Current action and preconditions to check: trajectory_clear

Your task: For each precondition in the list above, predict whether it will hold at this action.

Consider the current scene as observed from the mobile robot's camera, and analyze the predicted future states of all dynamic agents (e.g., people, animals, vehicles, or any moving entities) within the NEXT SECOND.

IMPORTANT: Only answer "very likely" if you are absolutely certain—based on strong, clear evidence—that a dynamic agent will violate the precondition in the predicted future state. Do NOT answer "very likely" for unlikely, ambiguous, or low-probability risks.

Ask yourself for each precondition: Is there a high probability, with clear and convincing evidence, that the predicted future states of any dynamic agent will interfere with the predicted future state of the currently executing action within the NEXT SECOND, causing that precondition to fail?

Assess the risk level based on these predictions. Use "likely" or "very likely" if motions create a clear risk of interference.

Use "neutral" or "improbable" if agents are nearby but their predicted paths are clearly diverging or non-conflicting.

Failure Risk Categories: "very improbable", "improbable", "neutral", "likely", "very likely"

Answer Format: Output ONLY the probability_of_failure value from these categories: "very improbable", "improbable", "neutral", "likely", "very likely"

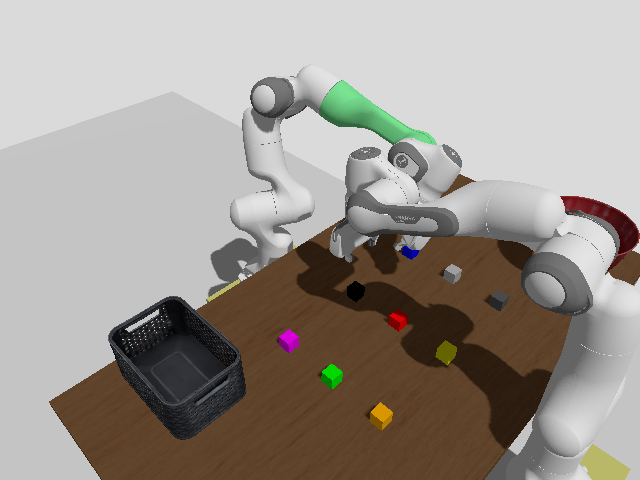

Answer: neutral